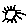
Label: sun